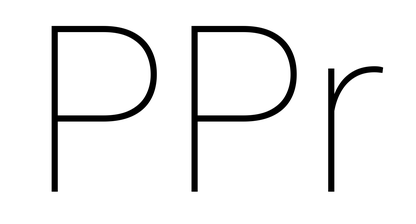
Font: Roboto_Thin